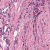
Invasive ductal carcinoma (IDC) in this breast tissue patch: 1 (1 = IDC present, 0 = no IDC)